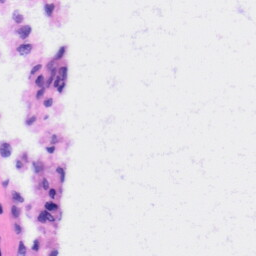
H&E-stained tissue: Liver